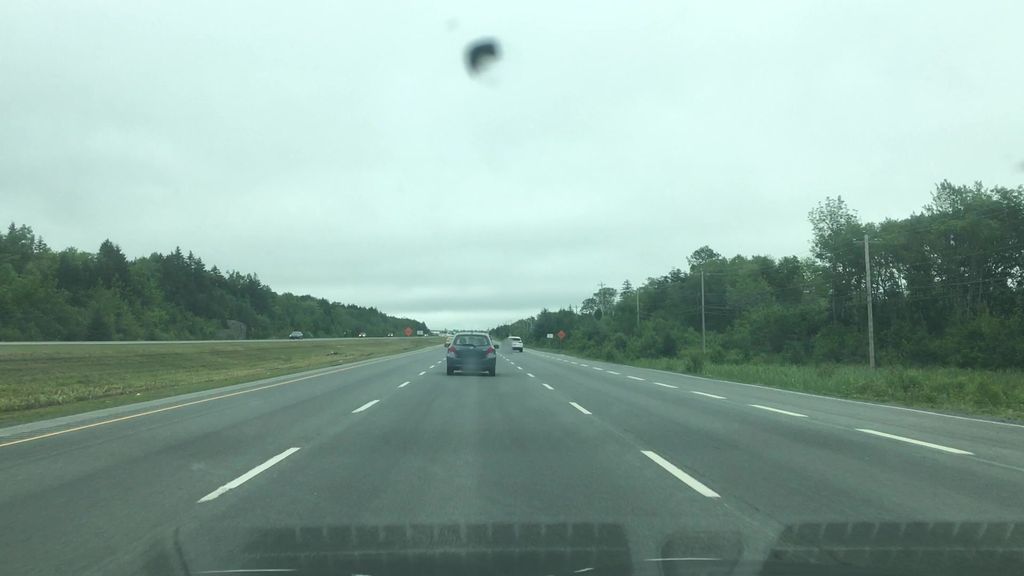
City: halifax